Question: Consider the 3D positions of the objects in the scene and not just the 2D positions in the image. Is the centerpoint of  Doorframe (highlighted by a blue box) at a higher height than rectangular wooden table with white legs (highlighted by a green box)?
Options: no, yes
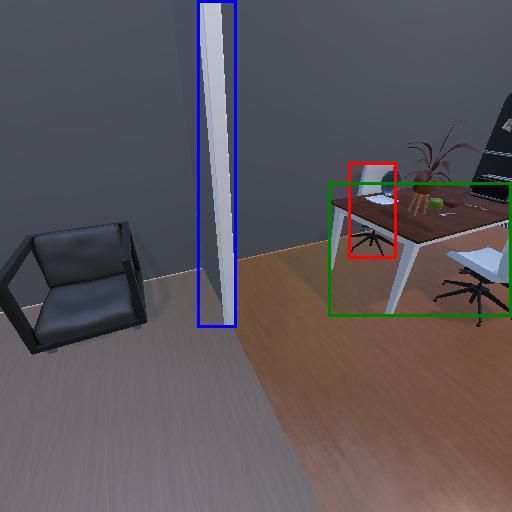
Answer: no